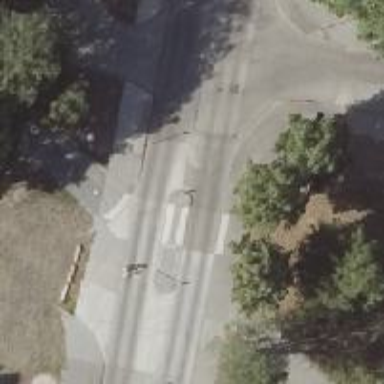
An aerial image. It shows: Unmarked crossing with pedestrian island.